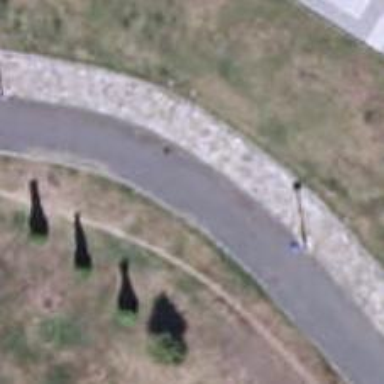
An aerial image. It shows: Cycleway.